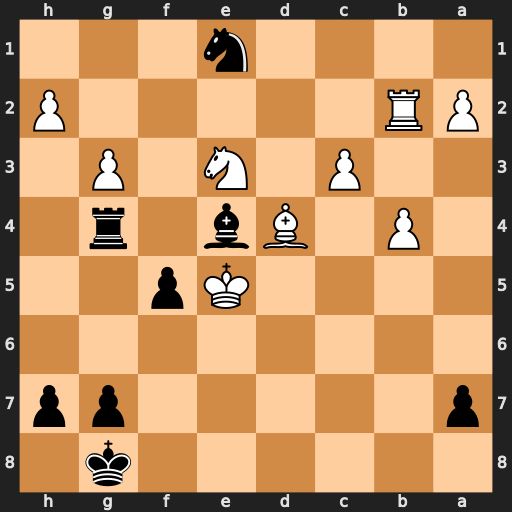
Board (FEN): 6k1/p5pp/8/4Kp2/1P1Bb1r1/2P1N1P1/PR5P/4n3
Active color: b
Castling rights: -
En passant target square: -
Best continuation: Nd3+ Ke6 Rg6+ Ke7 Nxb2